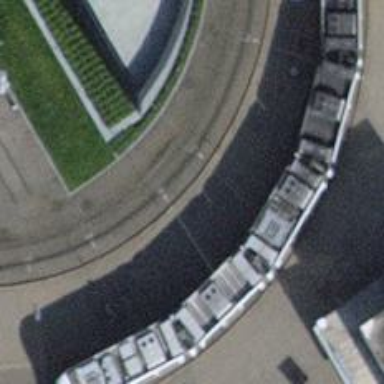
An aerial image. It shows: Asphalt platform for public transport located at railway station.